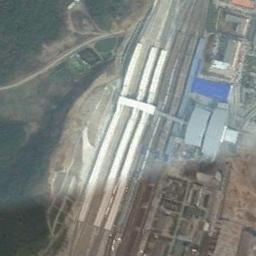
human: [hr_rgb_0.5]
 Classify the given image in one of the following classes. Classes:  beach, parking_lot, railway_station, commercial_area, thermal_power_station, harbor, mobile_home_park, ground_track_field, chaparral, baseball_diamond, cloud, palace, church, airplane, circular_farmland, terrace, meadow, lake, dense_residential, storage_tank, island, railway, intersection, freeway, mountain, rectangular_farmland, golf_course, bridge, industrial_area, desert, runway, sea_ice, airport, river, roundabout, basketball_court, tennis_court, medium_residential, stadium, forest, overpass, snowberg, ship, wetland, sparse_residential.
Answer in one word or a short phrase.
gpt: railway_station